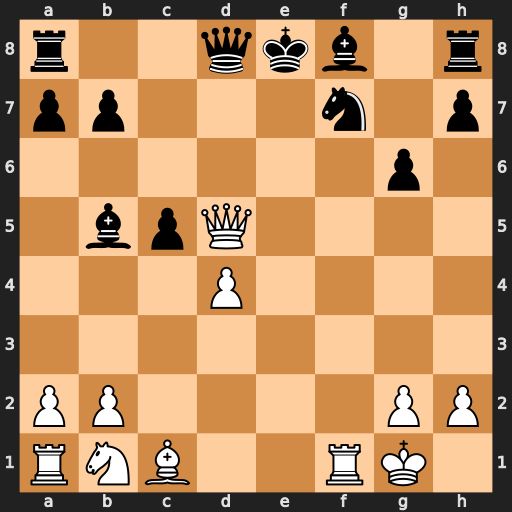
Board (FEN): r2qkb1r/pp3n1p/6p1/1bpQ4/3P4/8/PP4PP/RNB2RK1
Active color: w
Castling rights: kq
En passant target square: -
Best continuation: Qxf7#